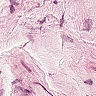
Metastatic tissue present: no